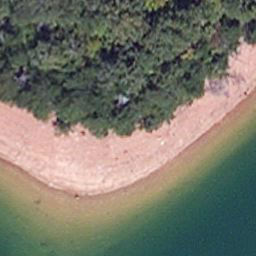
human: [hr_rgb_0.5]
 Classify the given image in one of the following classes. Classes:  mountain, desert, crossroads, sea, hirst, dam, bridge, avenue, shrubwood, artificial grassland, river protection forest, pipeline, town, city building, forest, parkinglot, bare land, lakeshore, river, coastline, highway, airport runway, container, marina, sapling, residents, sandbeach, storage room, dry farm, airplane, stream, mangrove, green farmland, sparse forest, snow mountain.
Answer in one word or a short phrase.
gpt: lakeshore